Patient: sex F, age 72
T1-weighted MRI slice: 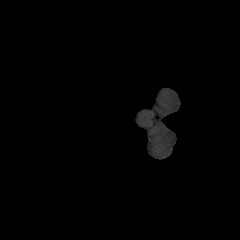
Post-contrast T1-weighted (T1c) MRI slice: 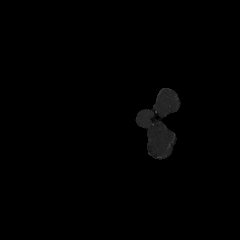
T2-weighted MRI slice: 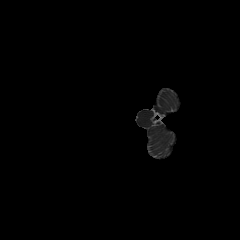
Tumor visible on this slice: no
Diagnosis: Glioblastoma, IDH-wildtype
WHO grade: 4